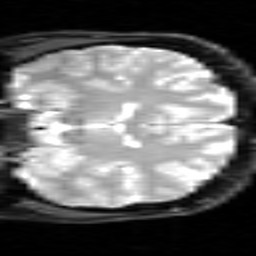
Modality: inplaneT2
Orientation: coronal
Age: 49
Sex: female